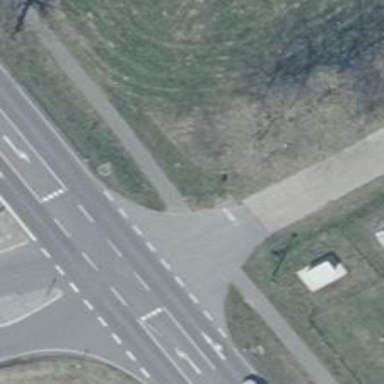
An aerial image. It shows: Asphalt path with side cycleway.